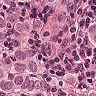
Metastatic tissue present: yes